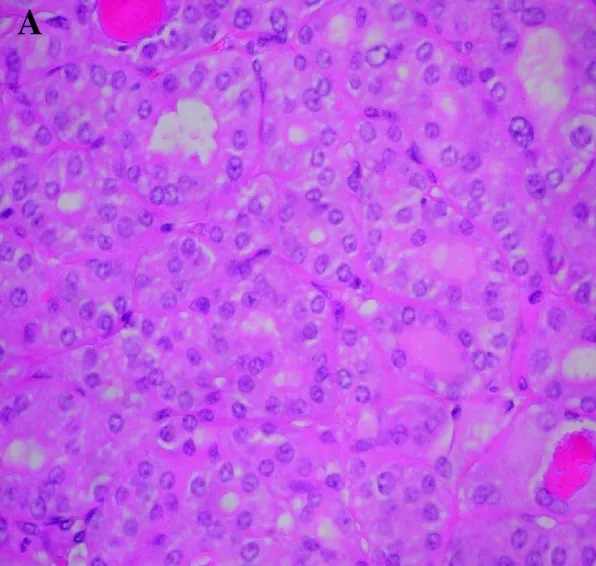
Papillary thyroid carcinoma, hematoxylin, and ,eosin staining, magnification x 400.
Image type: pathology (h&e)